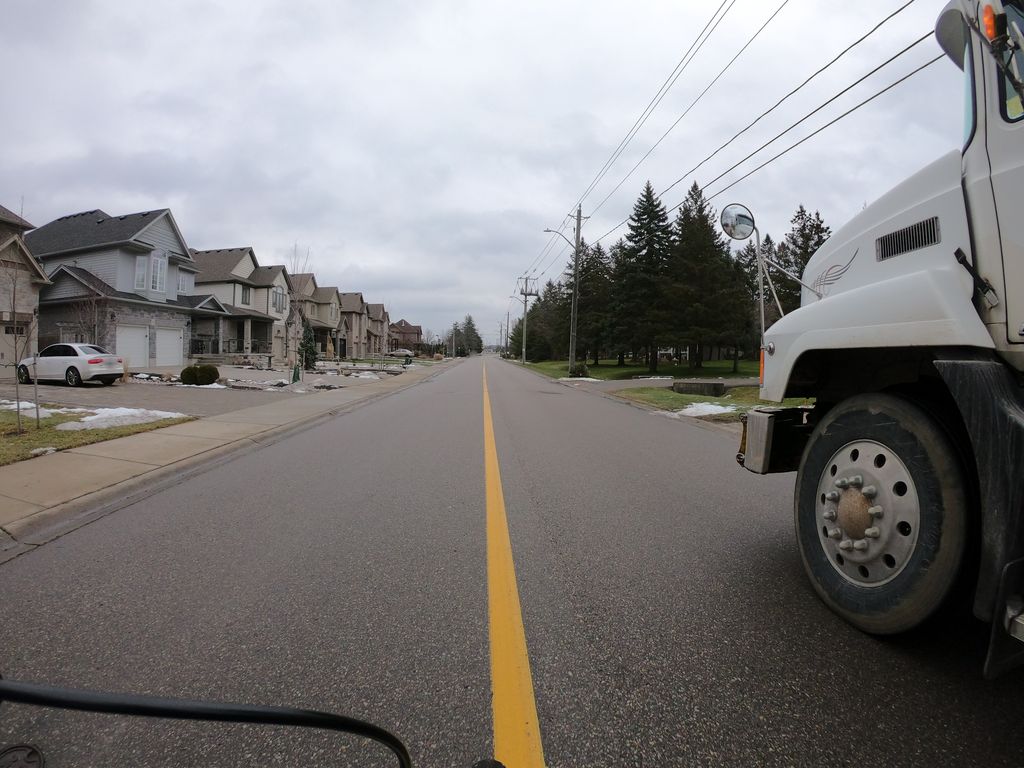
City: kitchener-waterloo